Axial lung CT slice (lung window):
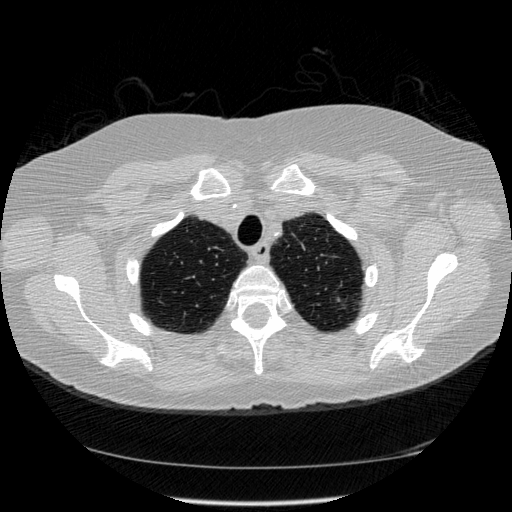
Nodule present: no